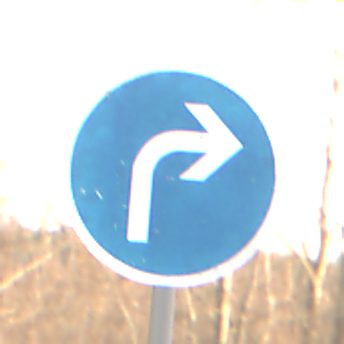
Verkehrszeichen: VorgeschriebeneFahrtrichtungRechts
Umgebung: Outdoor, Nature
Tageszeit: SunriseSunset
Wetter: PartlyCloudy
Licht: Natural
Jahreszeit: NotSpecified
Kontrast: MediumContrast